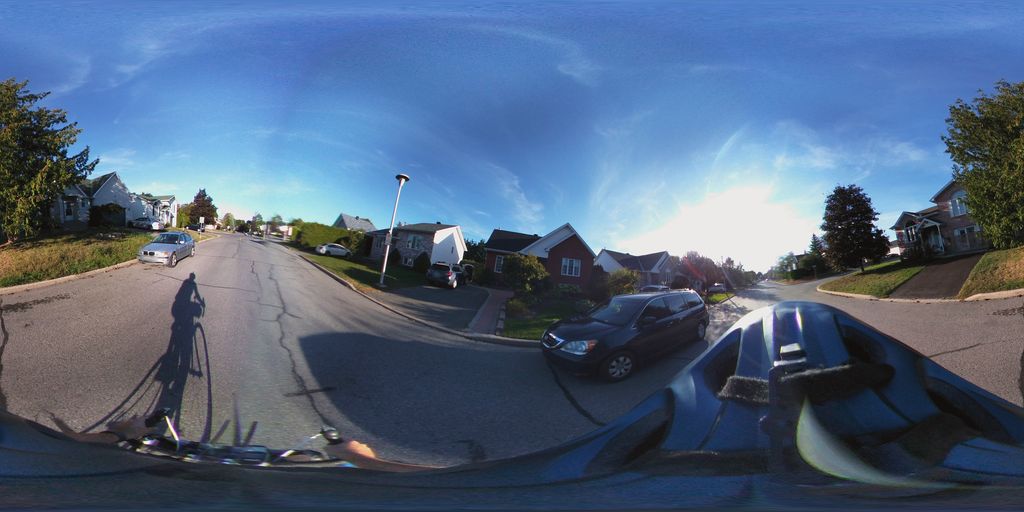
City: ottawa-gatineau